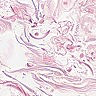
Metastatic tissue present: no